Question: I want to publish the app to Play Store. But when reviewing the release I got an error like this. But there is no solution or documentation to read more about the error.

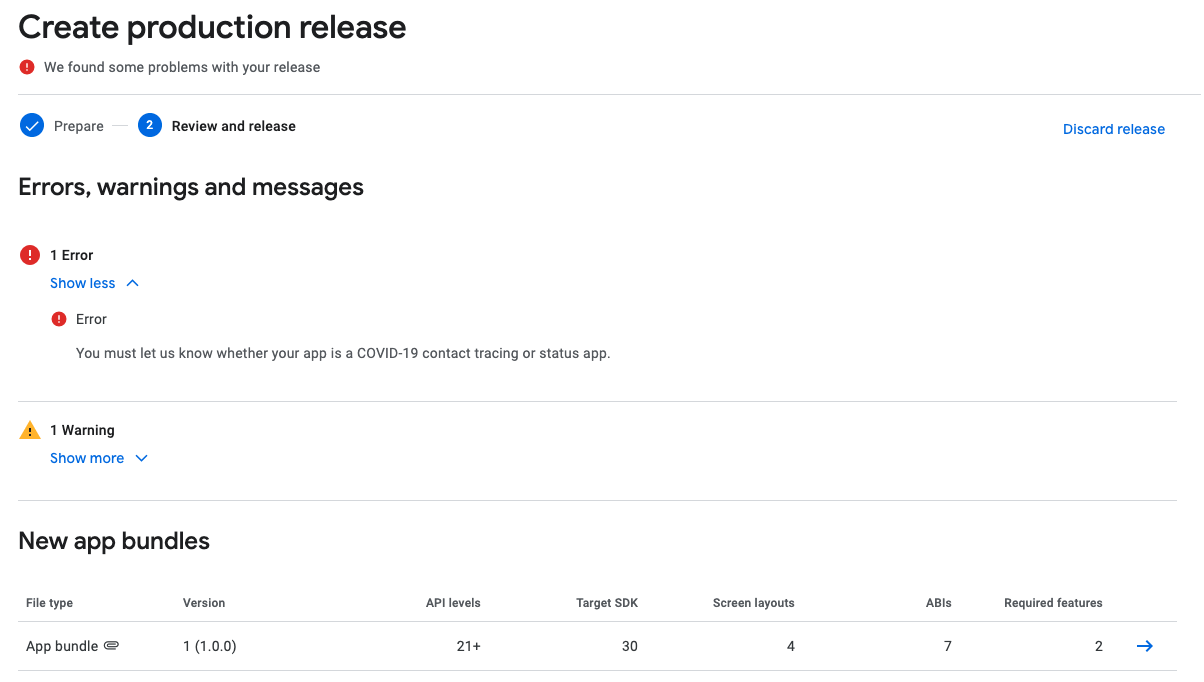
Answer: 1. Click on Policy -> App content in the Google Play Console (at the bottom of the left menu).
2. In your browser, you should have a URL like: https://play.google.com/console/u/0/developers/.../app/.../app-content/summary
3. Remove summary from the URL, and paste regulated-health-apps instead.
4. You should see a form like:
5. Select the appropriate checkbox(es), save that form, and publish your app again.